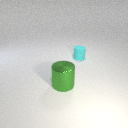
small cyan rubber cylinder to the right of large green metal cylinder